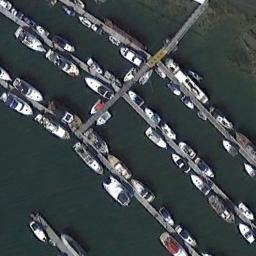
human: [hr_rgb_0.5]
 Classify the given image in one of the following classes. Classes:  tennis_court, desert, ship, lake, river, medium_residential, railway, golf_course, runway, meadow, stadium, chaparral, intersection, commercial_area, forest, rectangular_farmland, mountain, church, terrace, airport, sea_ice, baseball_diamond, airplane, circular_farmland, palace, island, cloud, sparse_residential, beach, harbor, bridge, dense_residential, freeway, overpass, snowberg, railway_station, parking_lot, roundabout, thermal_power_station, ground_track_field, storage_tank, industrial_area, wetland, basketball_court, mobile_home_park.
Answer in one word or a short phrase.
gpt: harbor